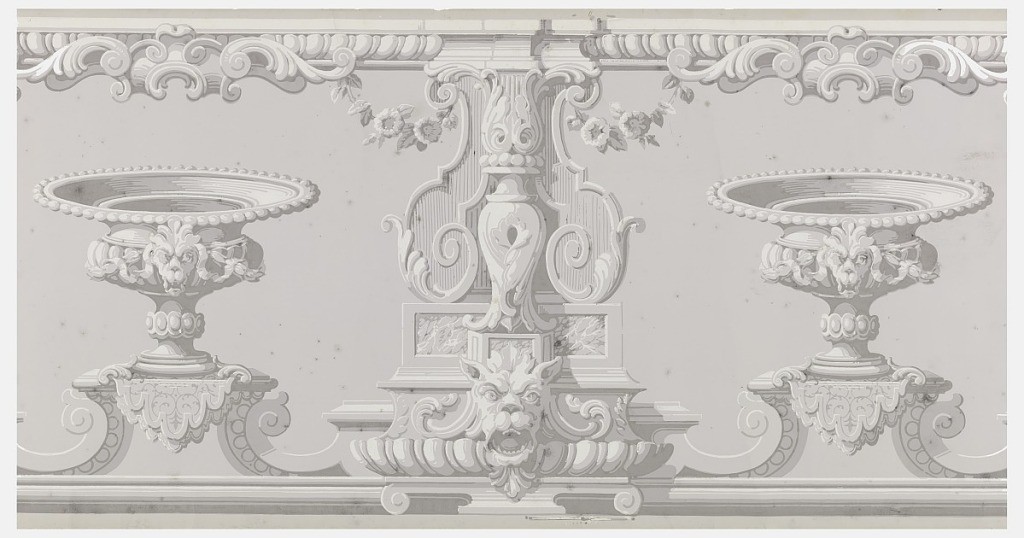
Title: dado
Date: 1875–1920
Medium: Block-printed on machine made paper
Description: Neoclassical design with urns and masks in shades of gray.